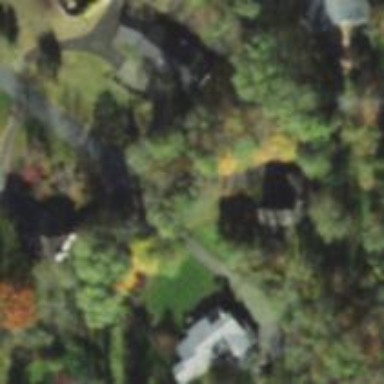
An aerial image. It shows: Driveway leading to service road.